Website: bh-photo
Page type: address-validator
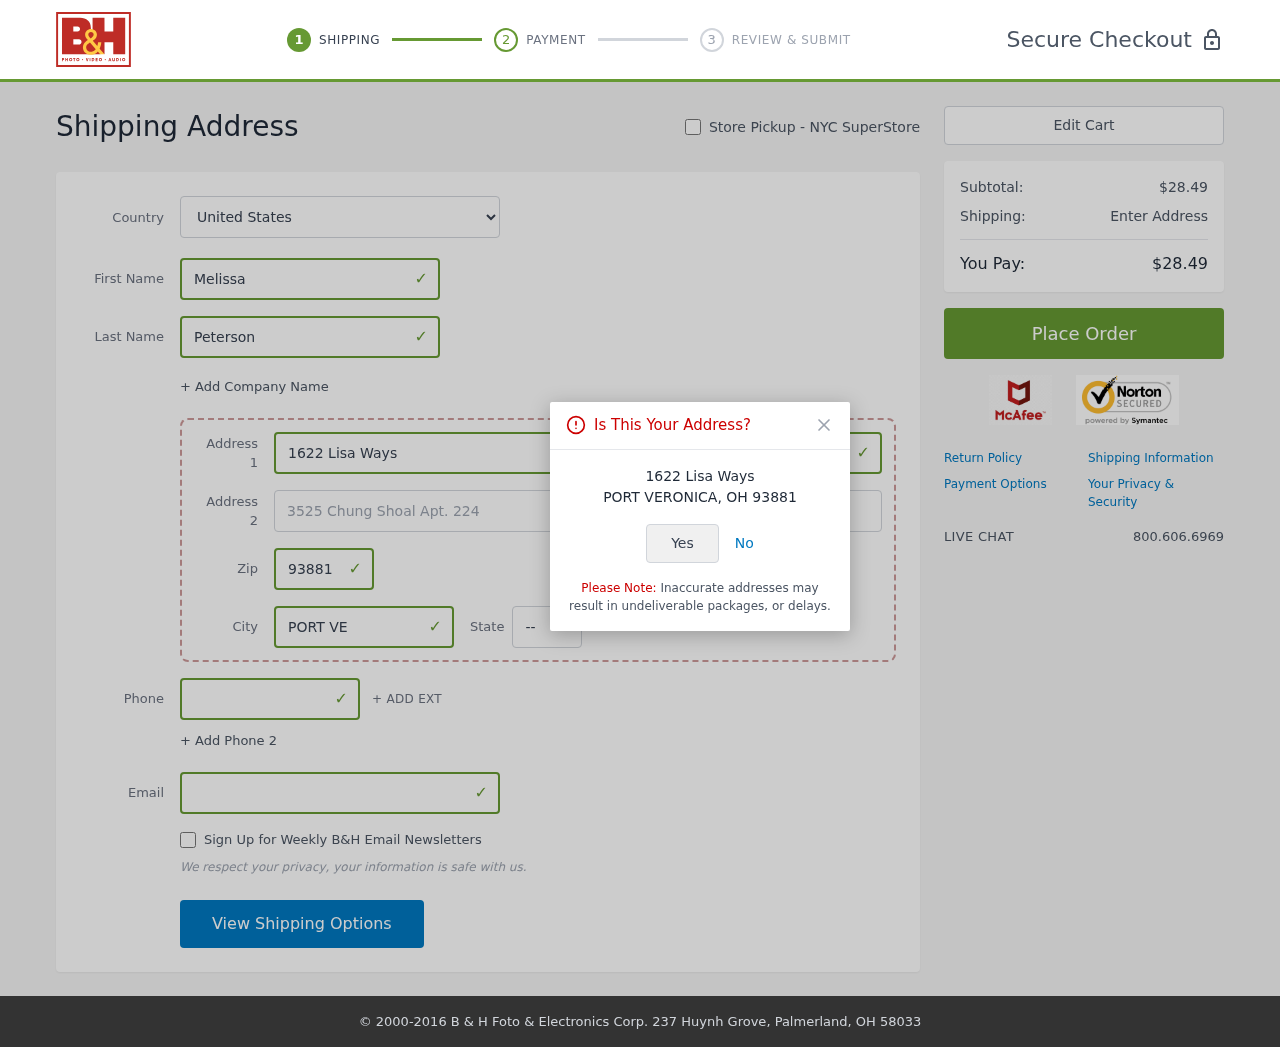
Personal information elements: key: PII_CITY
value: Port Veronica
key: PII_COUNTRY
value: United States
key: PII_EMAIL
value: mpeterson@gmail.com
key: PII_FIRSTNAME
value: Melissa
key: PII_LASTNAME
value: Peterson
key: PII_PHONE
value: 8286603207
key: PII_POSTCODE
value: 93881
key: PII_STATE_ABBR
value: OH
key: PII_STREET
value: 1622 Lisa Ways
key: PII_STREET2
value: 3525 Chung Shoal Apt. 224
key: PII_CITY_CONFIRM
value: PORT VERONICA
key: PII_POSTCODE_FULL
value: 93881
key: PII_POSTCODE_NUMERIC
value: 93881
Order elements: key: ORDER_SUBTOTAL
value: $28.49
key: ORDER_TOTAL
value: $28.49